Field crop: maize
Growth stage: 2
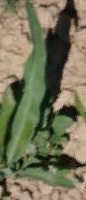
Species: maize